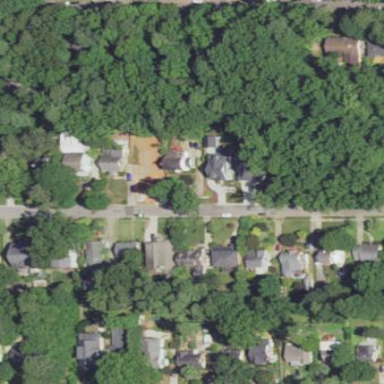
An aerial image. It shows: Residential area within neighborhood.